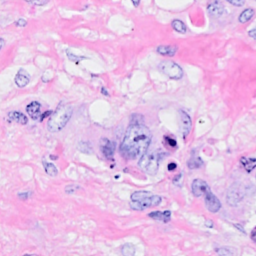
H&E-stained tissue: Breast